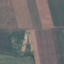
Land use / land cover: AnnualCrop